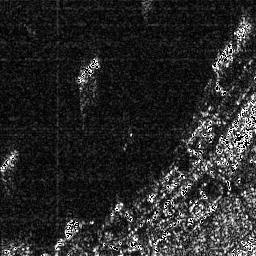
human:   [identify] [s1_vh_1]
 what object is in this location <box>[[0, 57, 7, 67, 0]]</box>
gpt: <ref>1 small ship at the left</ref>